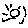
Label: sun